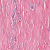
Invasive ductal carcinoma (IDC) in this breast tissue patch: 0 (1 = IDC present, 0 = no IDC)